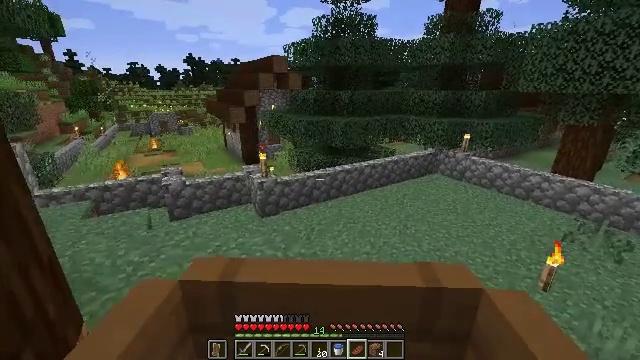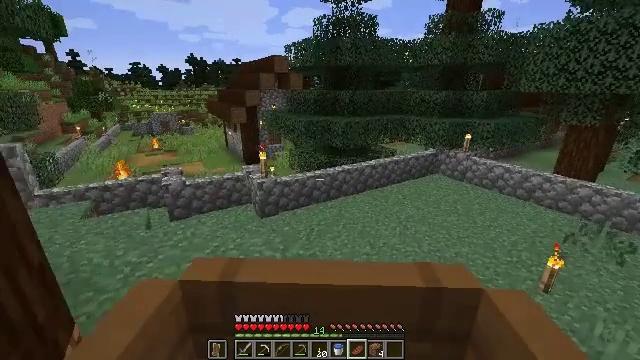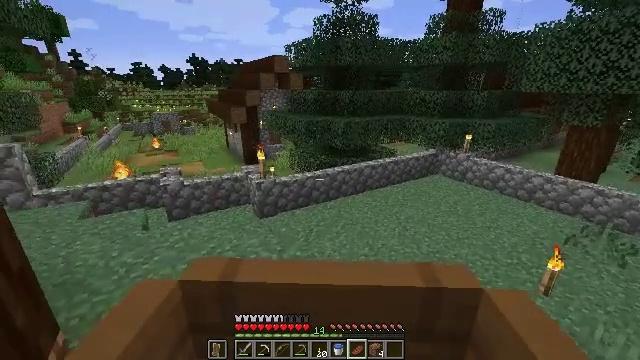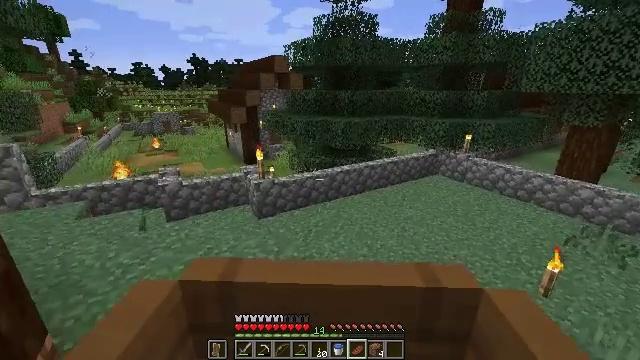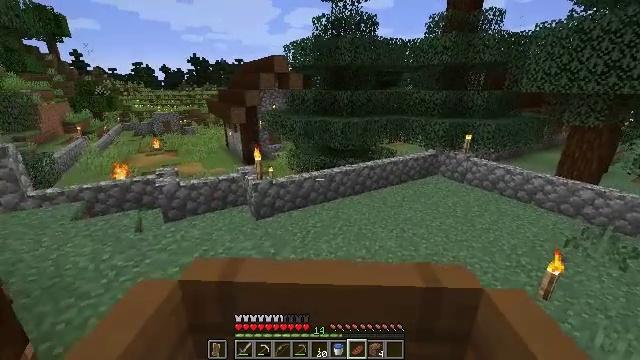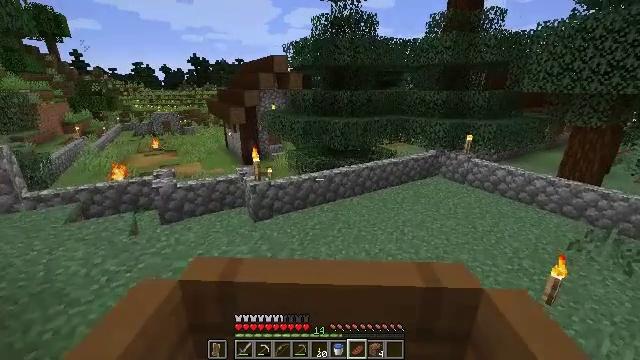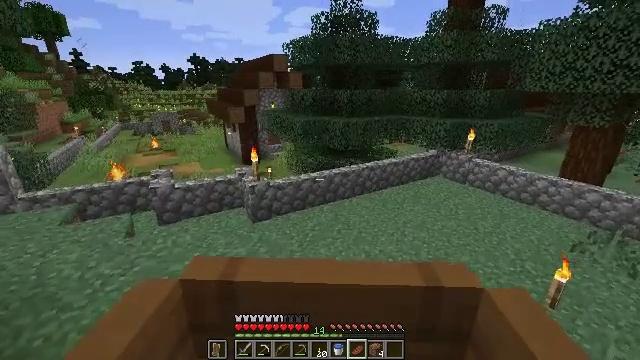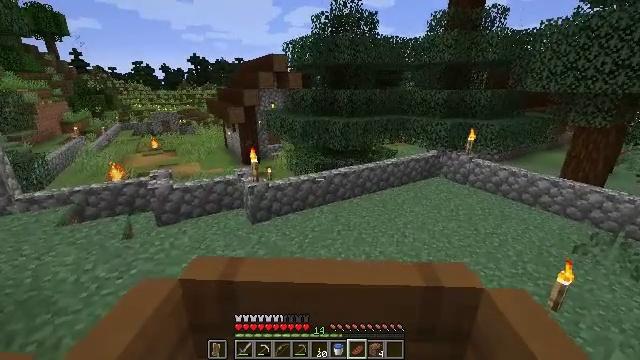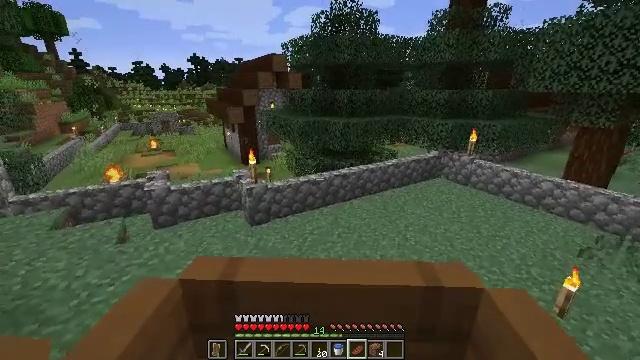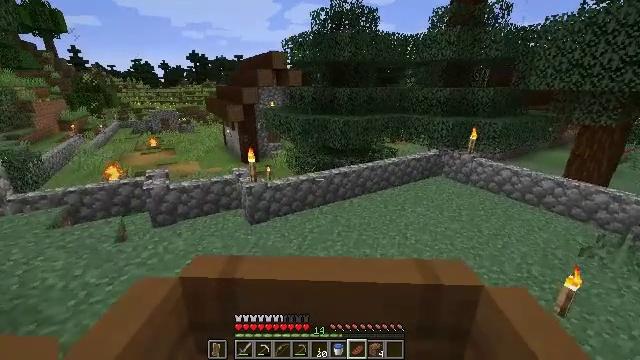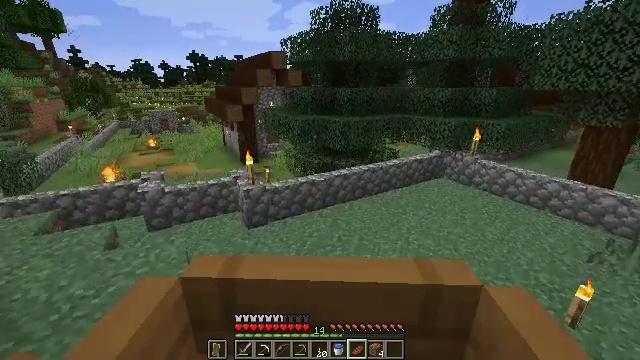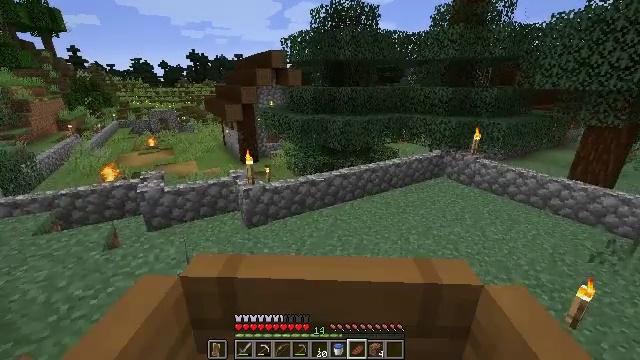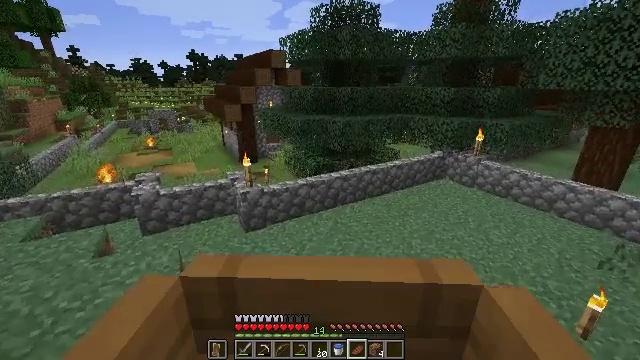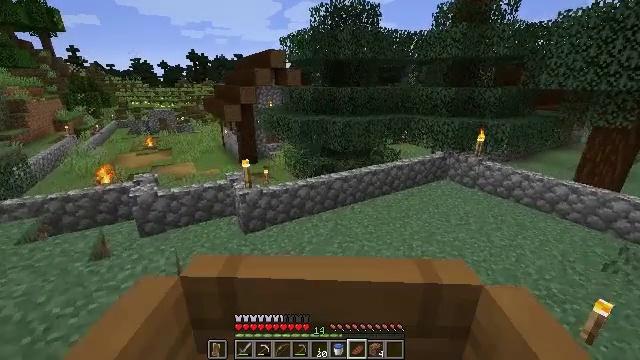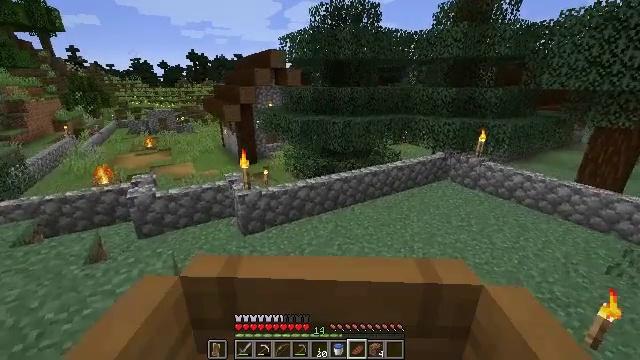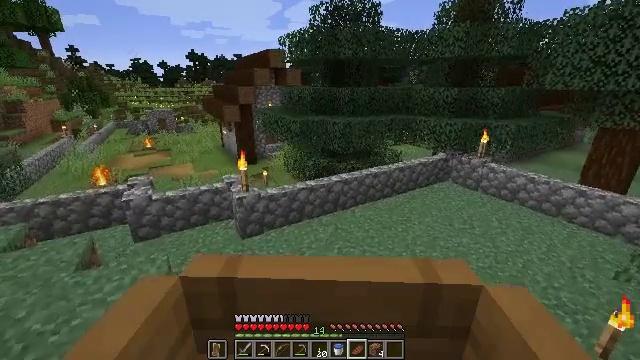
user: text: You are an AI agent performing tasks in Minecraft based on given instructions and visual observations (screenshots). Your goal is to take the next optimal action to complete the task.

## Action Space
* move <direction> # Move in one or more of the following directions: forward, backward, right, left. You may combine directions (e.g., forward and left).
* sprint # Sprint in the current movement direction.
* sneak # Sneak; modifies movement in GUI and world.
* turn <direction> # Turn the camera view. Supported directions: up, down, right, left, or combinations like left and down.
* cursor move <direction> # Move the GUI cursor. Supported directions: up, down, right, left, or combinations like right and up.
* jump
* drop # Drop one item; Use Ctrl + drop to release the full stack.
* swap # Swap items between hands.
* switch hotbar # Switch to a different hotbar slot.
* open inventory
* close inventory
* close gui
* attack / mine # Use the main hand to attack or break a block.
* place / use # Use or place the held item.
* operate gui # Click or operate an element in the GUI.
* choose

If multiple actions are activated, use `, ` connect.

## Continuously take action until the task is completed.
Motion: motion action
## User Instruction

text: Break down the cobblestone wall to collect it.
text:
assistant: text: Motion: move forward
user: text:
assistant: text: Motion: move forward
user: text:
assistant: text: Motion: move forward
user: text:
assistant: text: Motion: move forward
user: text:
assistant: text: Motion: move forward
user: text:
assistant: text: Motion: move forward
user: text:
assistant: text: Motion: move forward
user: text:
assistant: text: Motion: move forward
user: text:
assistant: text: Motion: move forward
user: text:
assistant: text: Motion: move forward
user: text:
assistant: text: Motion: move forward
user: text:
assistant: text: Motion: move forward
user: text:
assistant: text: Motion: move forward
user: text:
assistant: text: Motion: move forward
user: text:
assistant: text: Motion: move forward
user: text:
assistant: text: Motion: move forward
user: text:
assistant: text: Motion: move forward
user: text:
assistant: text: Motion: move forward
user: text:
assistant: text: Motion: move forward
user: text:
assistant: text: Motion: move forward
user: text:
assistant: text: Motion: move forward
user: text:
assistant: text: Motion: move forward
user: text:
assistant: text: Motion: move forward
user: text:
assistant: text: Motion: move forward
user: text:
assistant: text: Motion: move forward
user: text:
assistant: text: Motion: move forward
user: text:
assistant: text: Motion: move forward
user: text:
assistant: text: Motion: move forward
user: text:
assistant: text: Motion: move forward
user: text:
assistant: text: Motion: move forward